Question: I'm trying to debug my app on Xcode and I'm having the following error:
'''
The identity used to sign the executable is no longer valid.
Please verify that your device's clock is properly set, and that your signing certificate is not expired.
(0xE8008018).
'''

Now I know there are many questions regarding this issue, and I have tried every possible way to solve it, :
- - - - - - - - - - - - -
My concern is that it might be a temporary issue from apple, or a bug in Xcode, although it was working hours ago on my iMac, when I switched to the MacBook Pro I had this issue (and I always do this with no problems at all).
Running:
- -
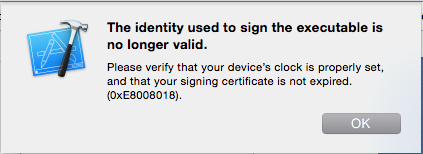
Answer: After hours of investigating, the shell script for signing the project was failing at some point, without reporting back to Xcode.
I noticed that in the DerivedData folder (found in '/Users/yourUsername/Library/Developer/Xcode/DerivedData/') of Xcode there were two folders with the same name of my project ending with a different hash, for example:
'''
ProjectName--dcakkvkdhqvxstehdiuzwbpsmdal
ProjectName--kurbctkdhqvxuytrwnczwbpsmdal
'''
I closed Xcode, and made sure to , somehow Xcode generated two different folders for the project at some point, restarting Xcode after the deletion of the folders fixed this.